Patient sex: M
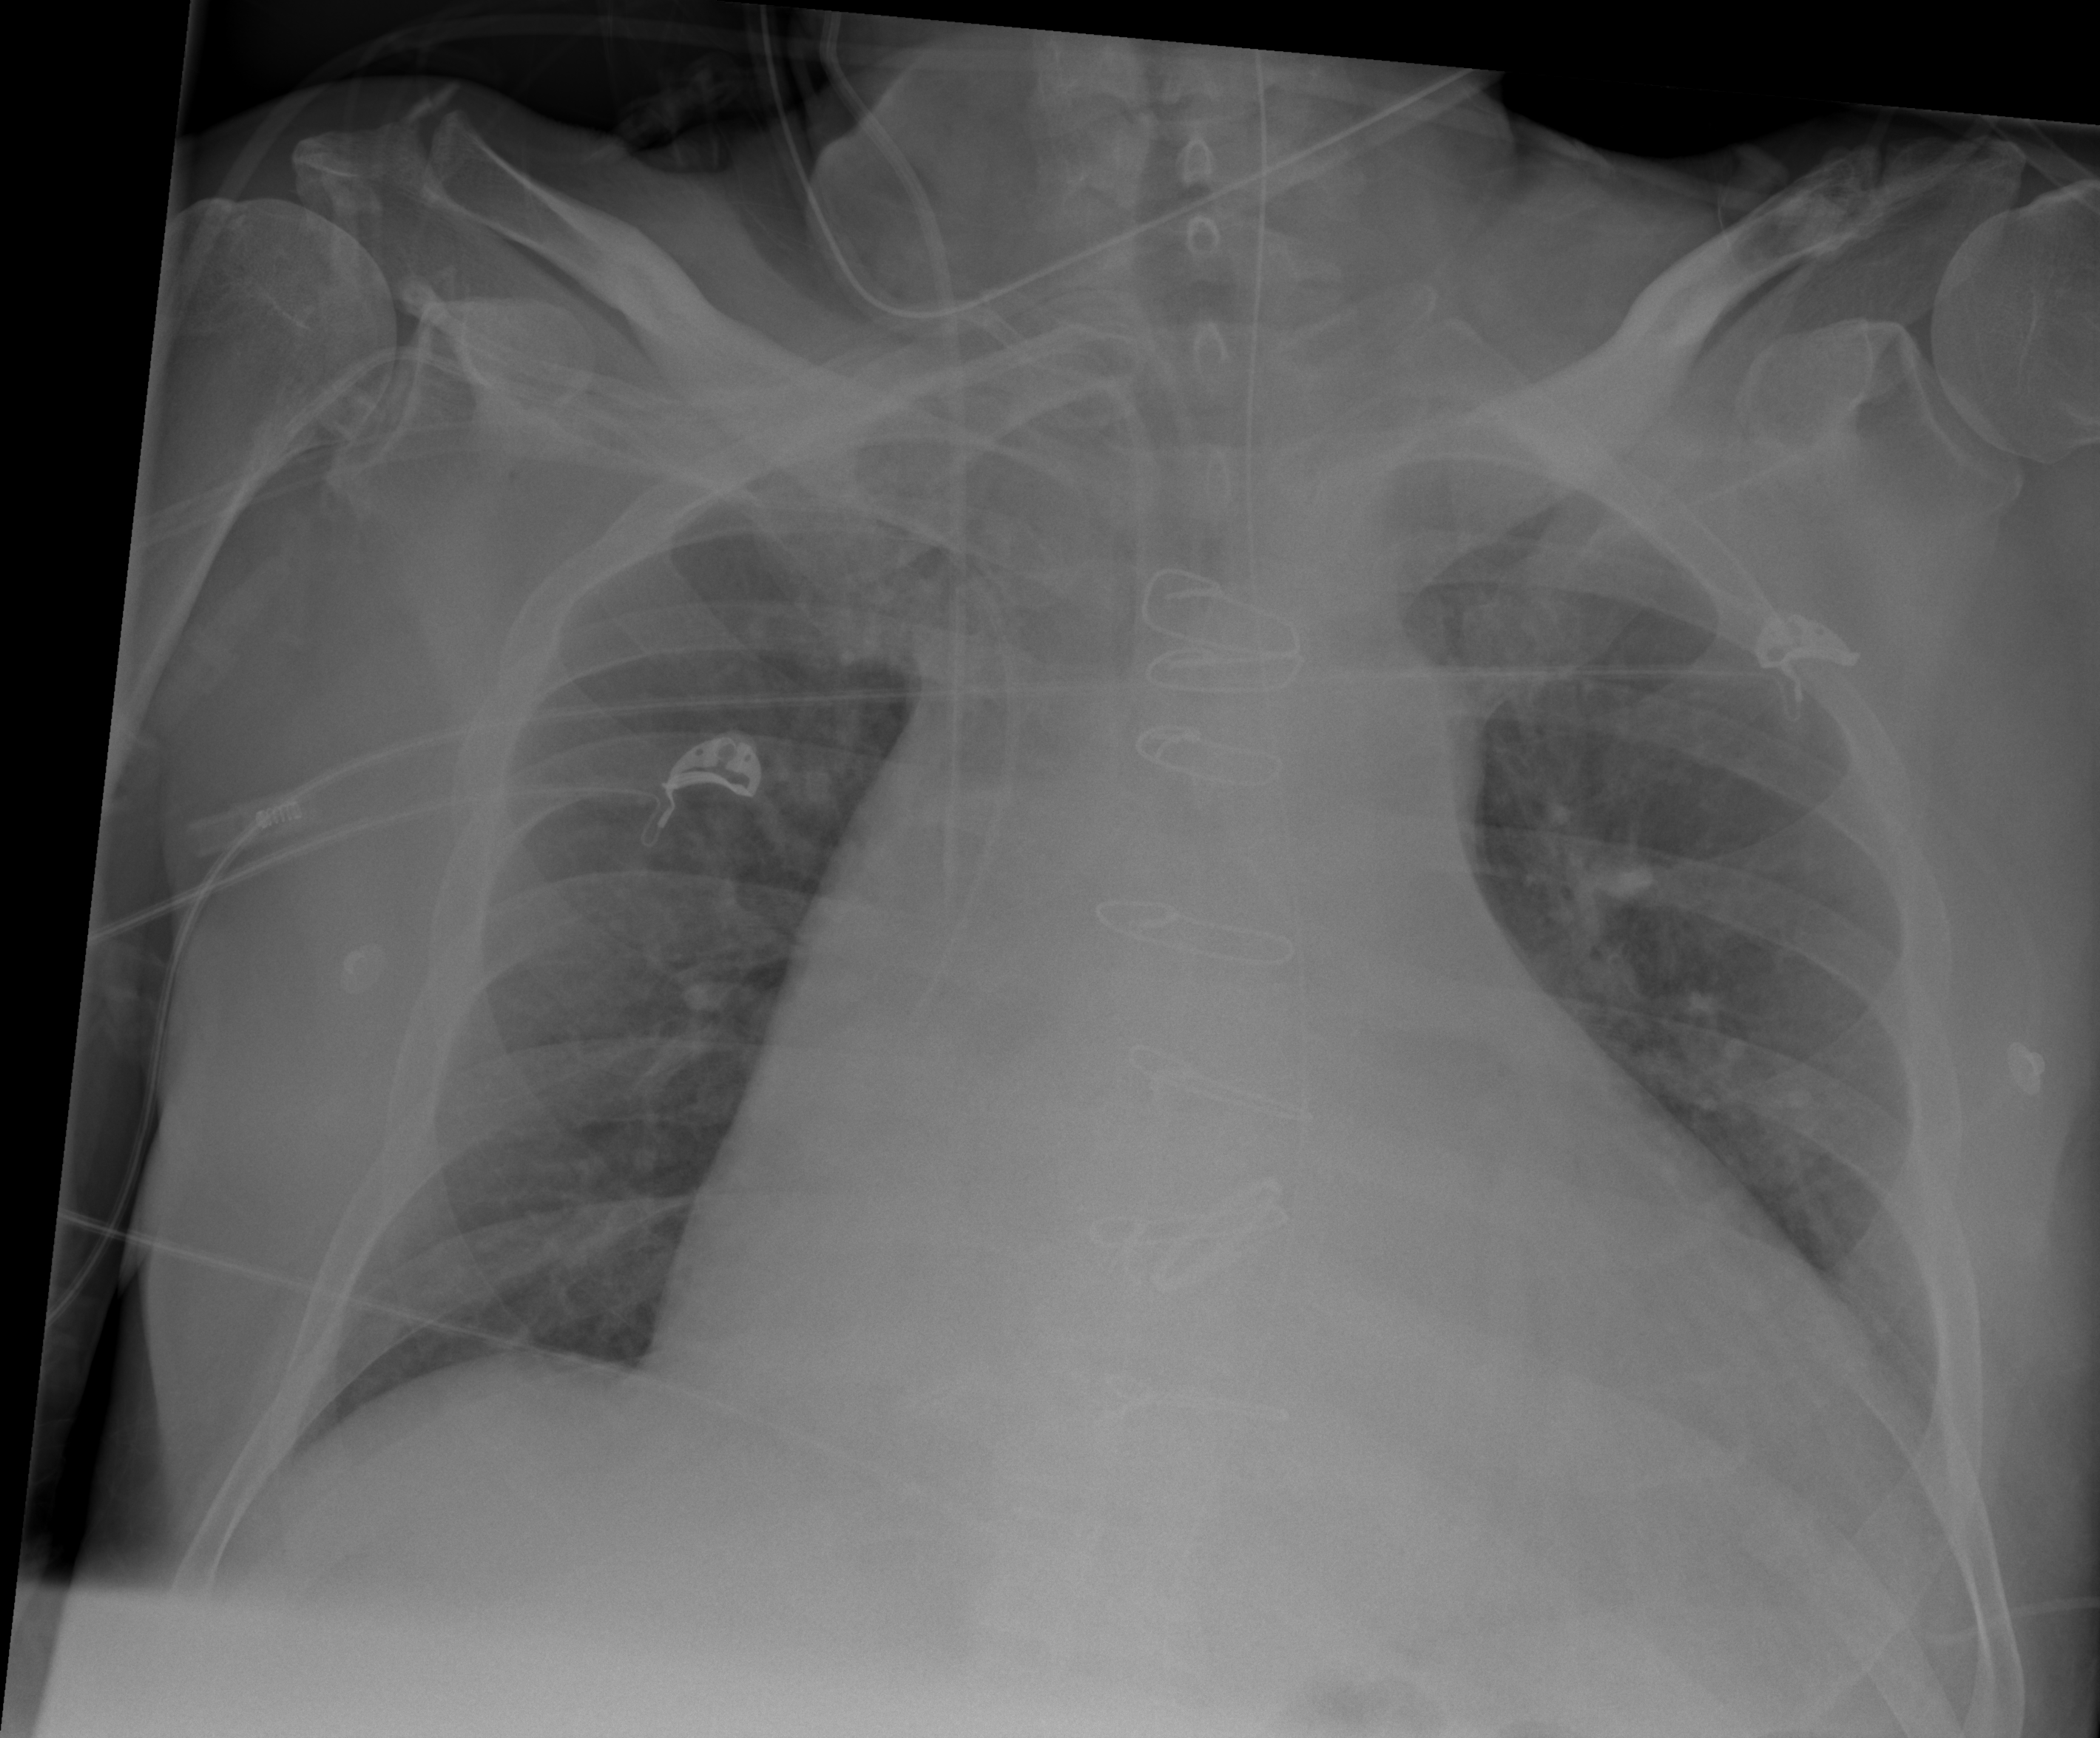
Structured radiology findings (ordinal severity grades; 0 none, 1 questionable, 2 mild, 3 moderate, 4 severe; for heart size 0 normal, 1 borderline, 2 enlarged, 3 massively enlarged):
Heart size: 3
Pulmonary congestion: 2
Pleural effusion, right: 0
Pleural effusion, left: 2
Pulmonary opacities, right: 0
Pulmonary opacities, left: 0
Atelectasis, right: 0
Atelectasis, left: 0